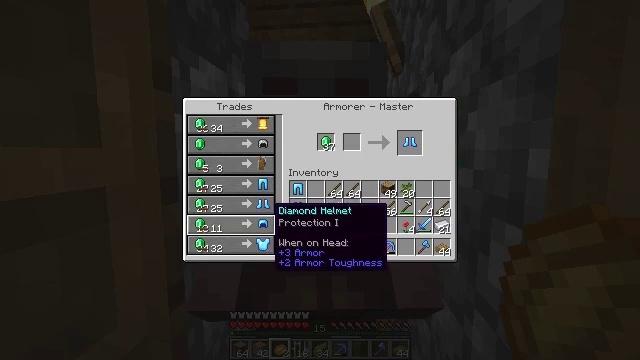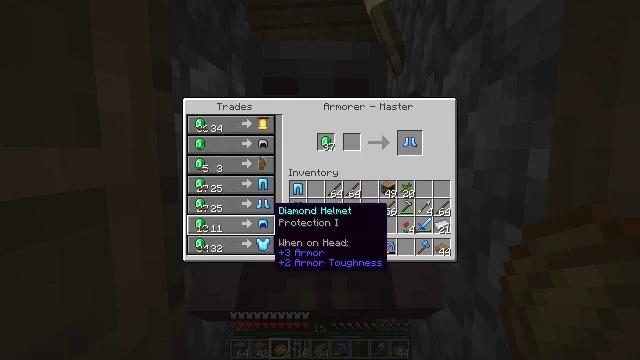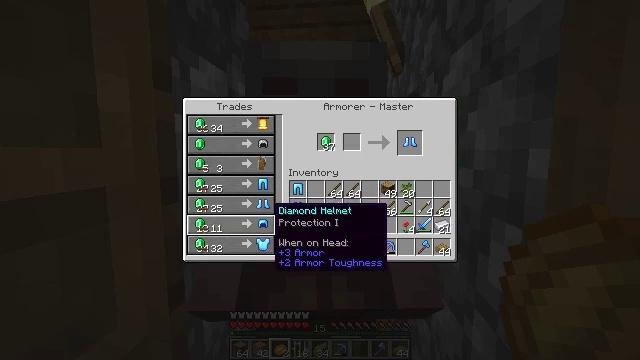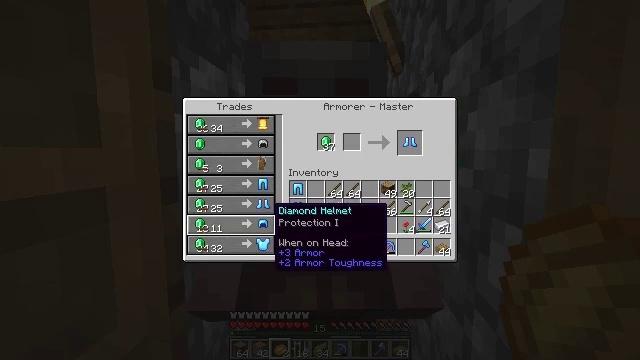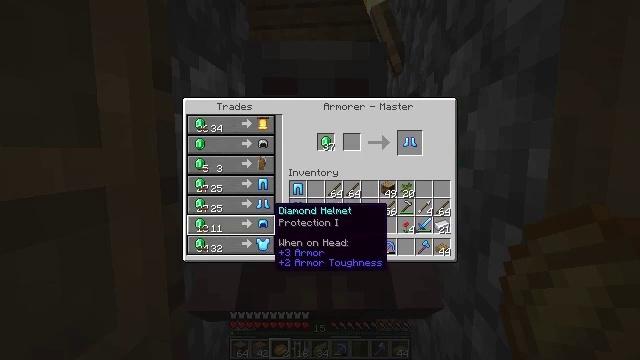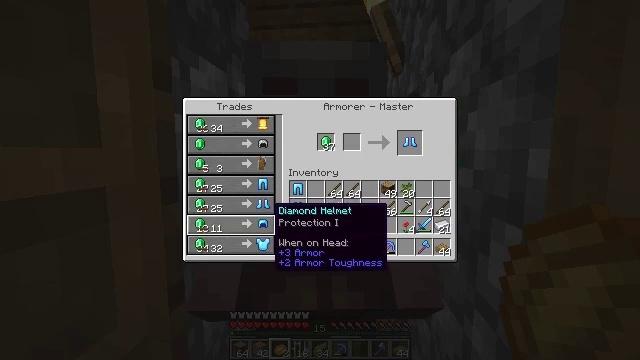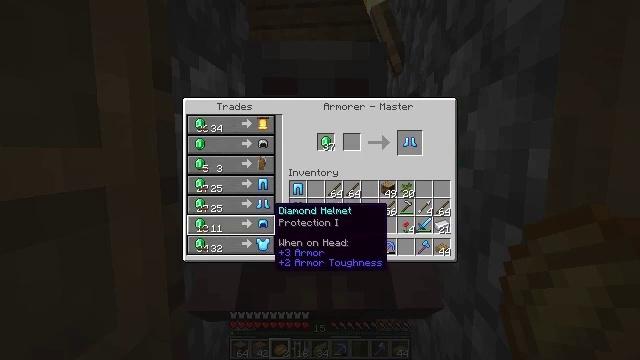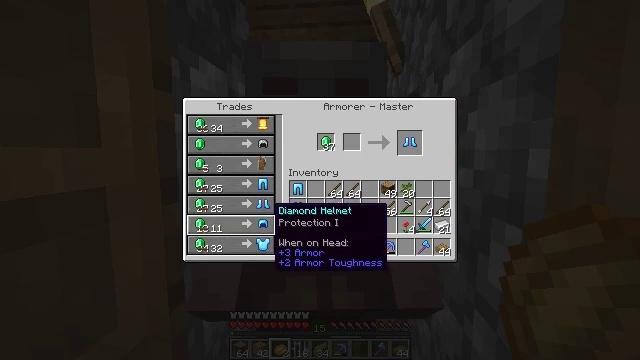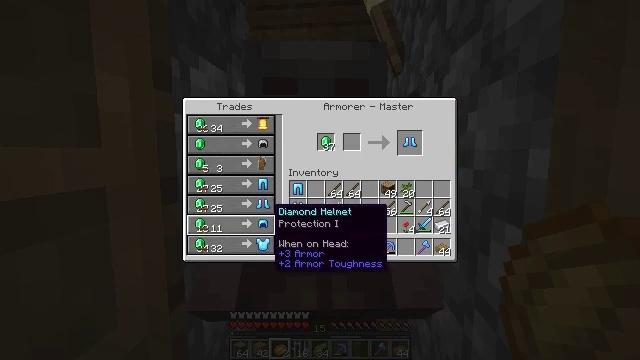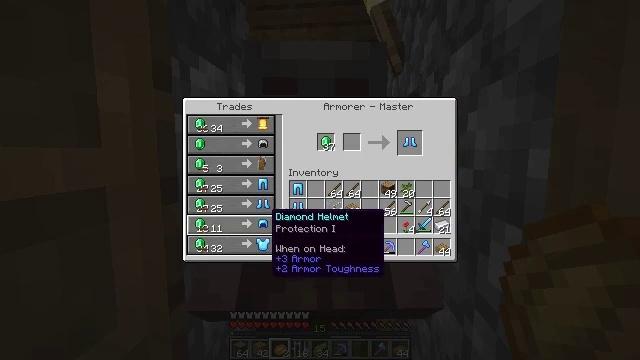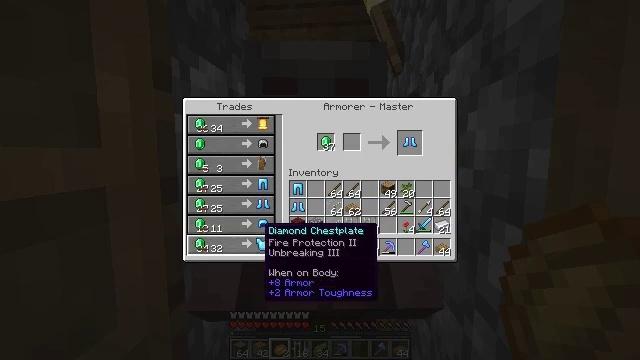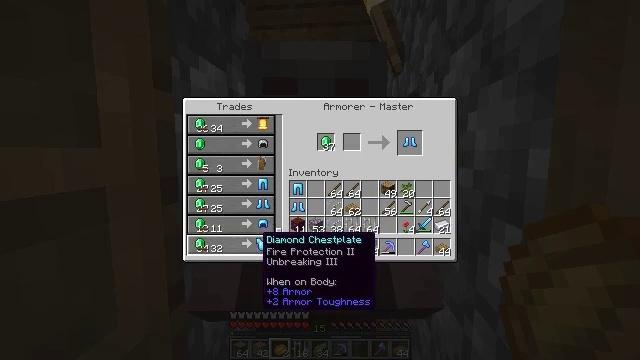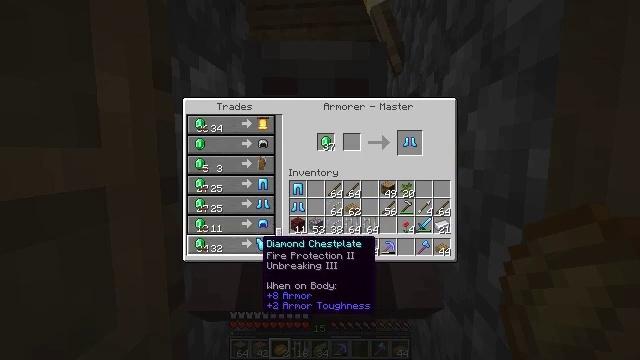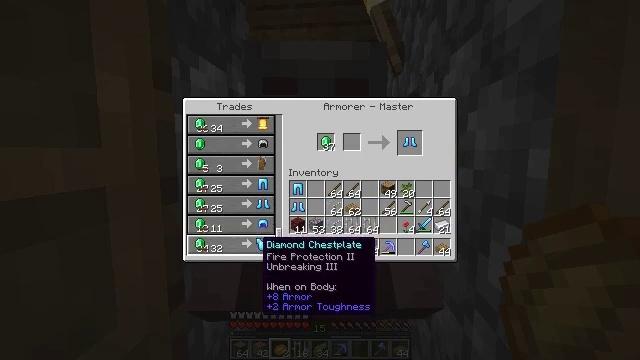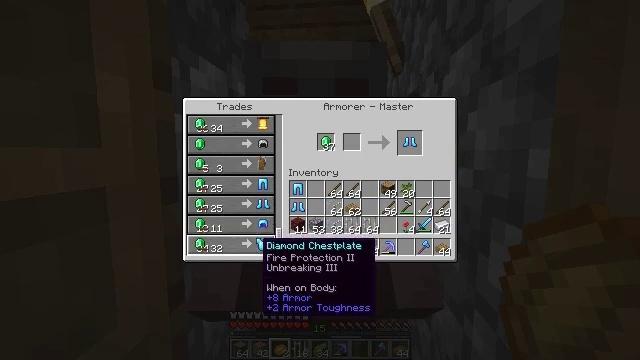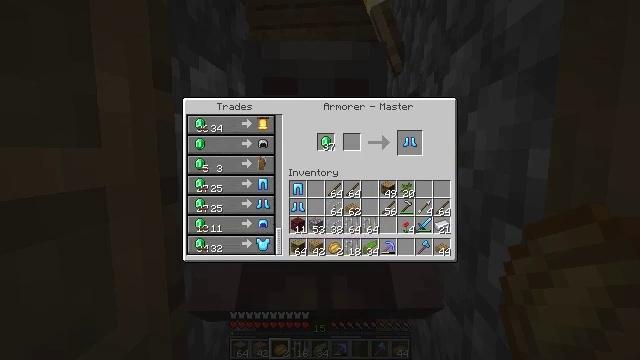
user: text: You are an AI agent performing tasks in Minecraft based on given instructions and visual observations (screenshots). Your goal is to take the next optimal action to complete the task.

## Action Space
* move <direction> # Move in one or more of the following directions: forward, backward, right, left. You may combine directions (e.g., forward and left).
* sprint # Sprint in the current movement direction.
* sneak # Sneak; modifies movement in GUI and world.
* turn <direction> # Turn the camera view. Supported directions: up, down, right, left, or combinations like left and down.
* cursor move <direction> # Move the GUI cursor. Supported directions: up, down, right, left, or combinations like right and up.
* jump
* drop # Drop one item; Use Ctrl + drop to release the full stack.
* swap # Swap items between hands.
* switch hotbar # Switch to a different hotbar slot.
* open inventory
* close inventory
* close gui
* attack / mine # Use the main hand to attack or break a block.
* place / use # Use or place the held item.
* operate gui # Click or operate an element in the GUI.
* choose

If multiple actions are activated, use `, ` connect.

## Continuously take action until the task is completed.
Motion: motion action
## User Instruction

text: Prepare a diamond chestplate with diamonds in the crafting table.
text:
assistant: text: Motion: no_op
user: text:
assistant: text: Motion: no_op
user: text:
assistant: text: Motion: no_op
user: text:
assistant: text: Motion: no_op
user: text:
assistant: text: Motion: no_op
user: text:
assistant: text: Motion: no_op
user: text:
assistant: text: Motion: no_op
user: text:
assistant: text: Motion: no_op
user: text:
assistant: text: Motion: no_op
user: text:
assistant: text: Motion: cursor move down
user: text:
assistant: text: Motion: cursor move down
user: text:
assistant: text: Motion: no_op
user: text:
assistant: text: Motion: no_op
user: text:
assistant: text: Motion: no_op
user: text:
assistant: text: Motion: no_op
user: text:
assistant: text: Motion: no_op
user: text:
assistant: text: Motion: no_op
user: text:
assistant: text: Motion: no_op
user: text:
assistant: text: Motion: no_op
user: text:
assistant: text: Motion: no_op
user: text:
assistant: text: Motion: no_op
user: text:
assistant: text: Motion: no_op
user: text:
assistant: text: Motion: no_op
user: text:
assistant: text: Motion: no_op
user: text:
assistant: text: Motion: no_op
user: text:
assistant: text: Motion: no_op
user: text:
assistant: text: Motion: no_op
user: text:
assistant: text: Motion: no_op
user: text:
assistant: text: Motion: operate gui
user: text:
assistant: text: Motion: operate gui